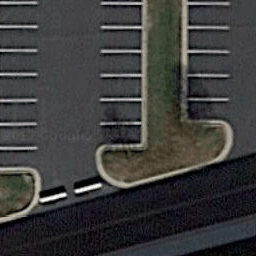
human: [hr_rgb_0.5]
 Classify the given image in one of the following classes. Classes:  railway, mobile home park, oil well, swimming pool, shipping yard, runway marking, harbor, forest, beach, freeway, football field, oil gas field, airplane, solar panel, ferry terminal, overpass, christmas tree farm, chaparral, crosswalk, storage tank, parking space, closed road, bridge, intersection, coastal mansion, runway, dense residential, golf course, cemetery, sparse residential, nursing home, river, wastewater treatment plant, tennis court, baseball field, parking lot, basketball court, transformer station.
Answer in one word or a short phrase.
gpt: parking space